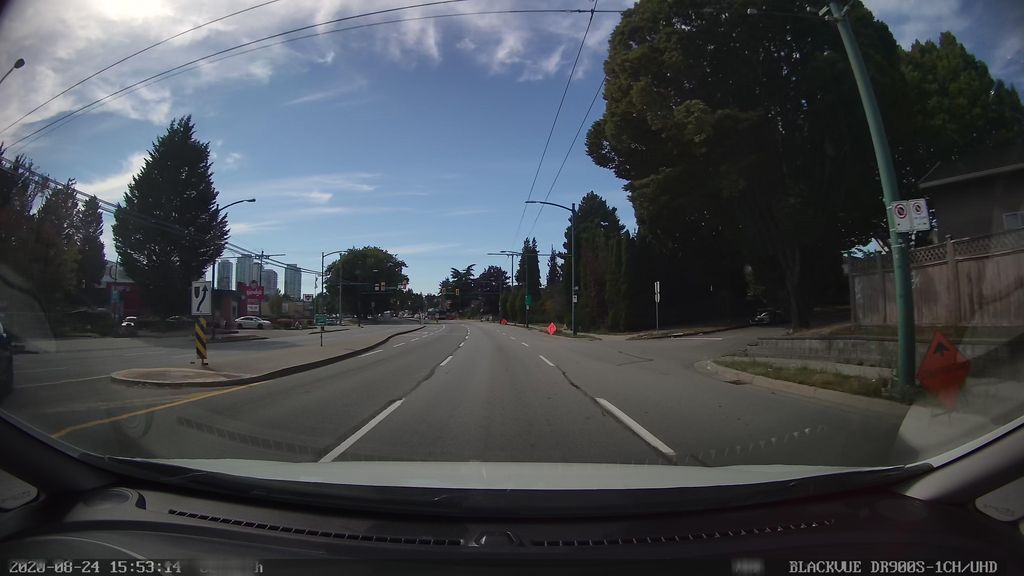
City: vancouver